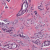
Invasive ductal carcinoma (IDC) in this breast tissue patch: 1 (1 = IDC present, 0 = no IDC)